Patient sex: M
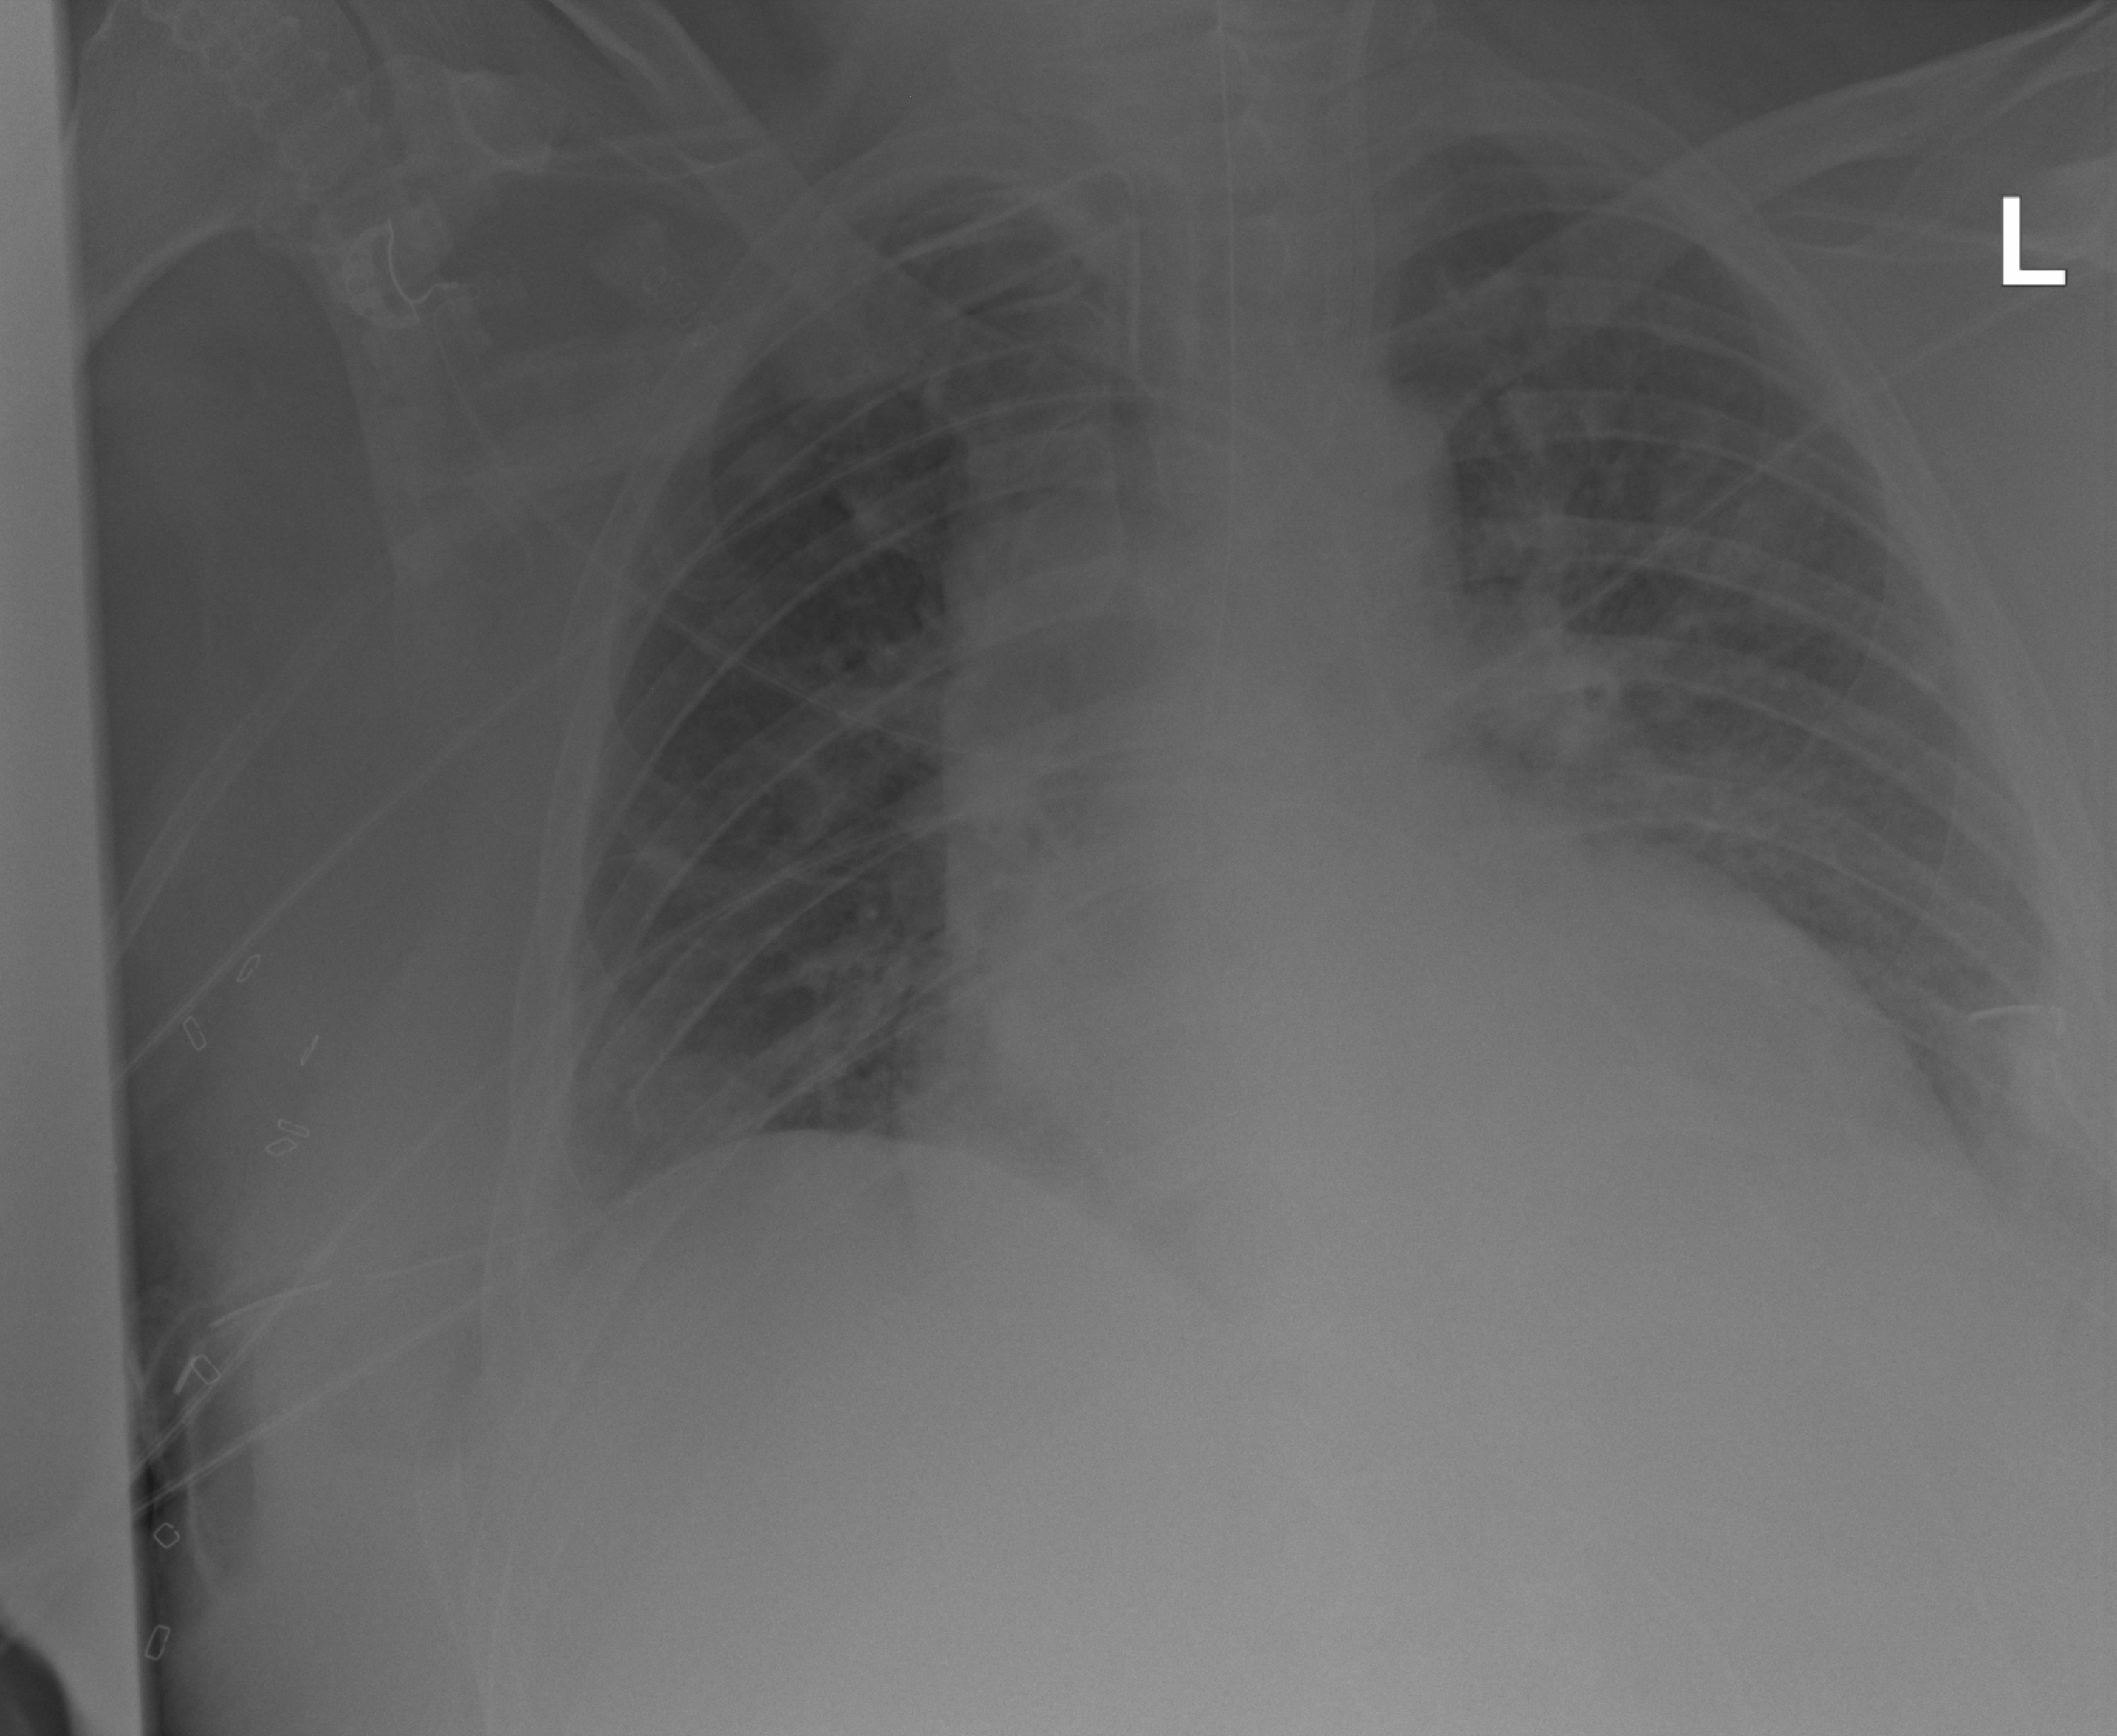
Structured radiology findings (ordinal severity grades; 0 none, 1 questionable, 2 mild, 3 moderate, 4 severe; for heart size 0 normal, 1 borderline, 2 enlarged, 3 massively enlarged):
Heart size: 2
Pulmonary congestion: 2
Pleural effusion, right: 2
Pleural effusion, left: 2
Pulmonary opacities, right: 2
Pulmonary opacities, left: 0
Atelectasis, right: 2
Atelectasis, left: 2